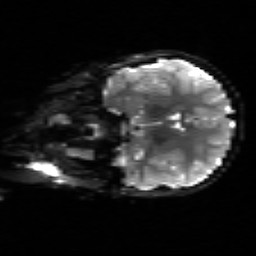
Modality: sbref
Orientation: coronal
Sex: male
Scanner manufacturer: siemens
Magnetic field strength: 3 T
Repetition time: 5 s
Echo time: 0.071 s